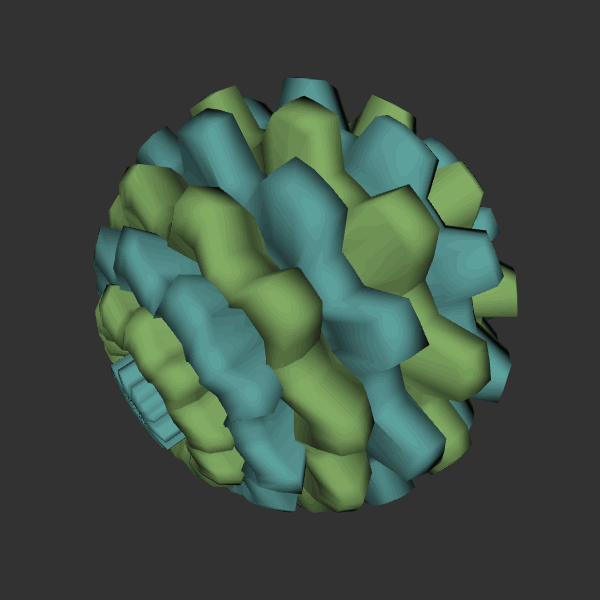
Background: dark